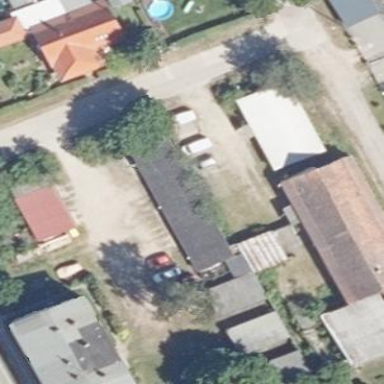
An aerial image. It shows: Garage building.